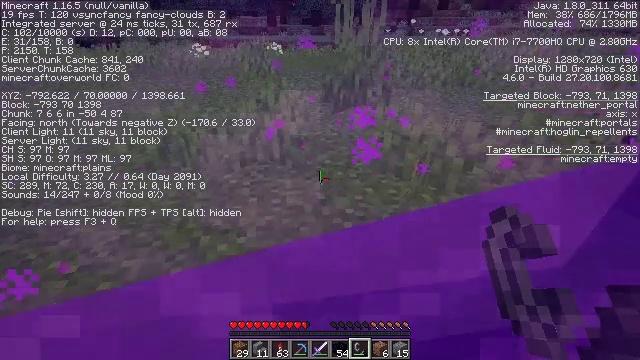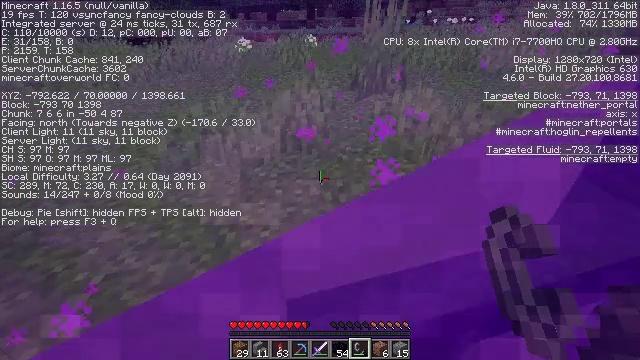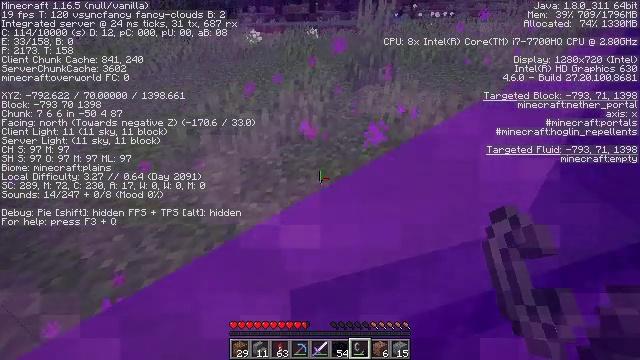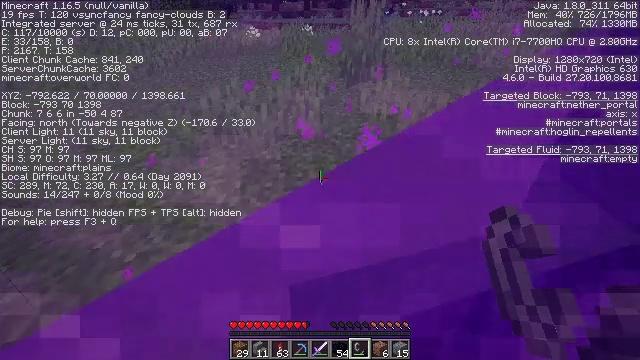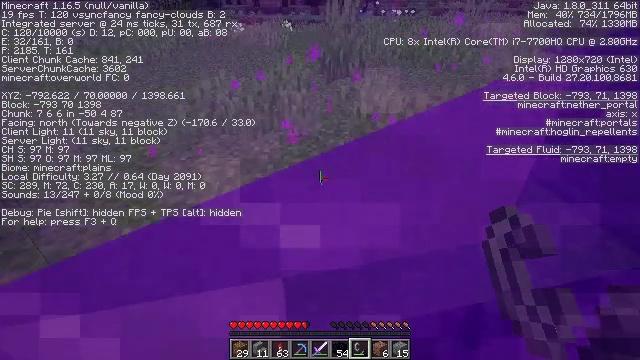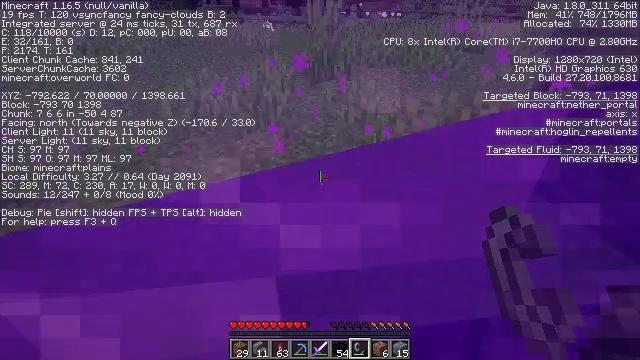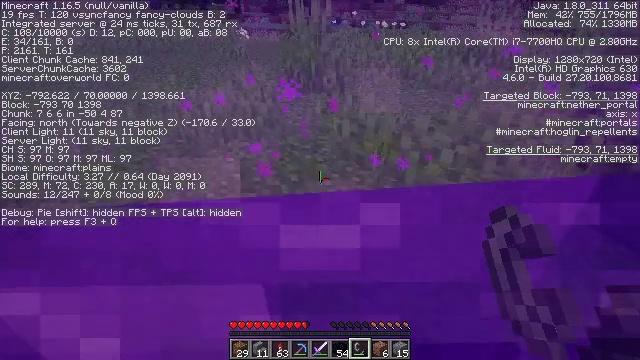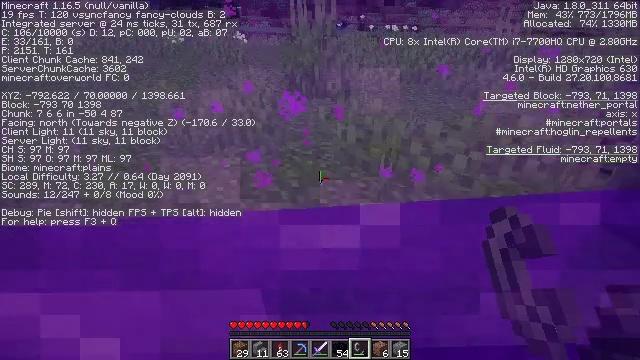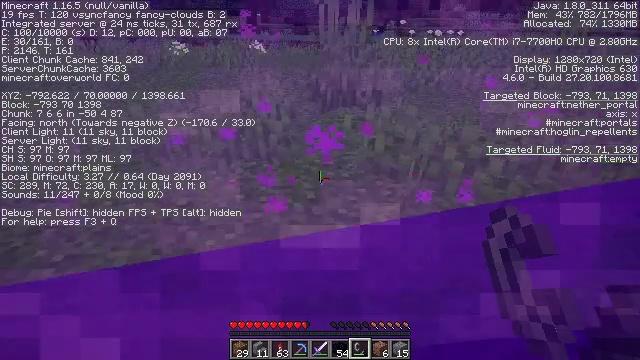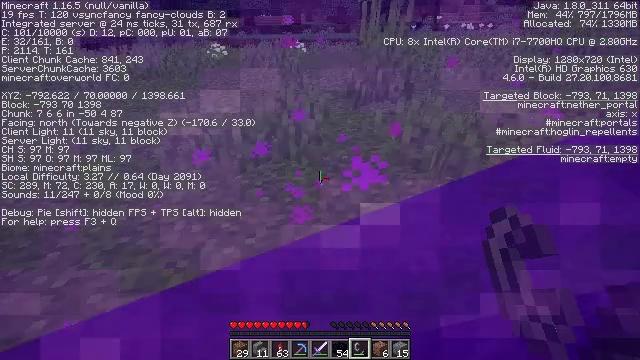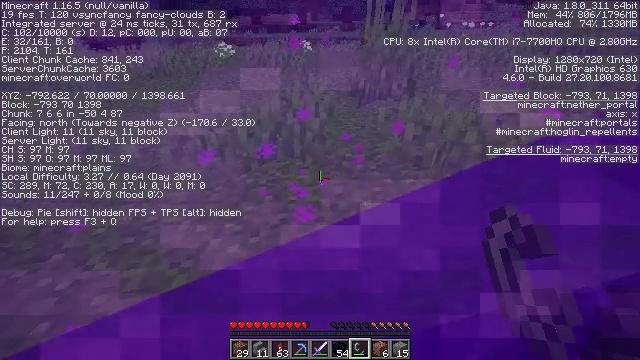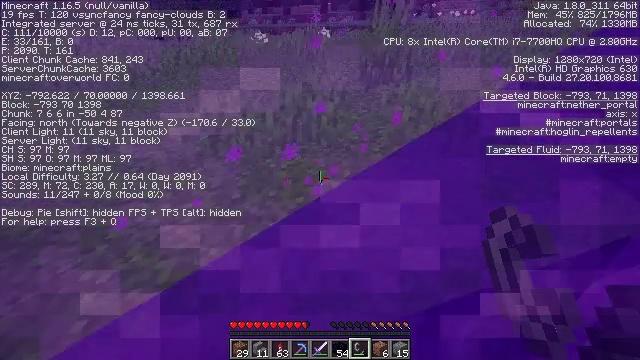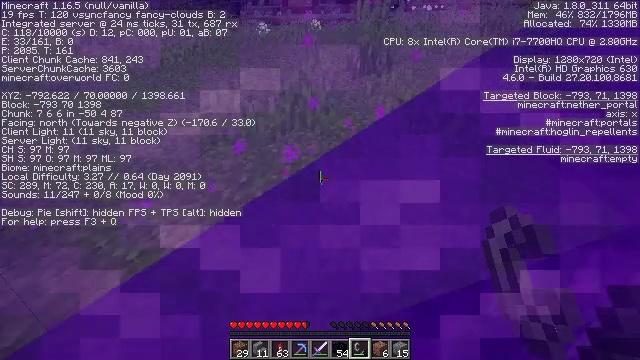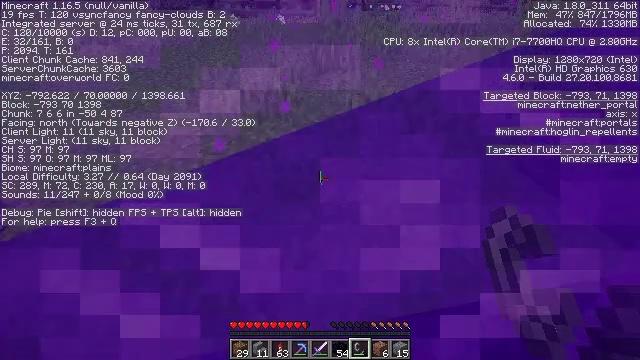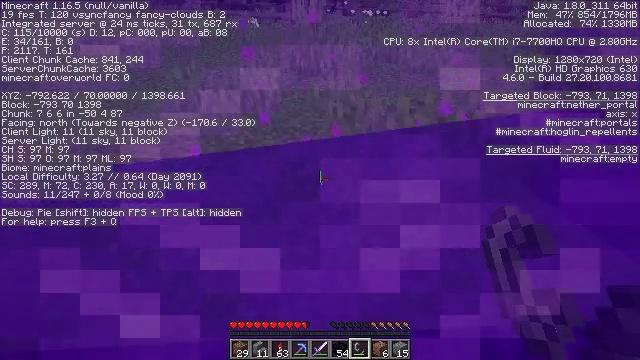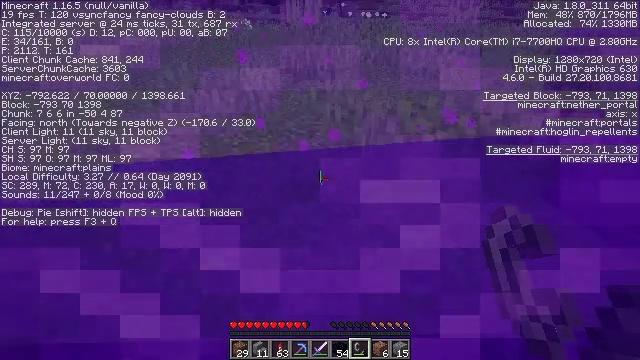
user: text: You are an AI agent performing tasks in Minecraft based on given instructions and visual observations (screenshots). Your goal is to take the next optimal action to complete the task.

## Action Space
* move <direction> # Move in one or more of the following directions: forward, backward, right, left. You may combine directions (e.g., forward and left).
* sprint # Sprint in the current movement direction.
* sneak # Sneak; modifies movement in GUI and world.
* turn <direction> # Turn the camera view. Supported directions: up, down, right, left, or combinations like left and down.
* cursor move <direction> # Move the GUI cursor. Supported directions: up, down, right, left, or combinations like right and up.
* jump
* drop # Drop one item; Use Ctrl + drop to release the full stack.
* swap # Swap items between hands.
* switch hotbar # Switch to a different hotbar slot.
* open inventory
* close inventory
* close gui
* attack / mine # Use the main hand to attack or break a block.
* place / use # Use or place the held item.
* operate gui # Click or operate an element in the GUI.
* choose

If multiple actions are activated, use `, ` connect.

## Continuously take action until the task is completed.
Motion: motion action
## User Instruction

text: Kill a magma cube.
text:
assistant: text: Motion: no_op
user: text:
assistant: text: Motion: no_op
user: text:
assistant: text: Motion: no_op
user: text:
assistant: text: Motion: no_op
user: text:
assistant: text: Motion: no_op
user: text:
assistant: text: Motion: no_op
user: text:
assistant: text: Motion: no_op
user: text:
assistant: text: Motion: no_op
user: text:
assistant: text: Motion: no_op
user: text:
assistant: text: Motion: no_op
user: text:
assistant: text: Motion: no_op
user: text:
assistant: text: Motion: no_op
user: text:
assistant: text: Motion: no_op
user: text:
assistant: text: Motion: no_op
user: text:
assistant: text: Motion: no_op
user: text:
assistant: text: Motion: no_op
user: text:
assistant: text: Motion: no_op
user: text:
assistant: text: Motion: no_op
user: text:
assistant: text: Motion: no_op
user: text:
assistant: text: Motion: no_op
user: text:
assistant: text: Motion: no_op
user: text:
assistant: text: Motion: turn left and up
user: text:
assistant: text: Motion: no_op
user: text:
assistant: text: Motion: no_op
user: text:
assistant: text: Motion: no_op
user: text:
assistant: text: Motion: no_op
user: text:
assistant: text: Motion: no_op
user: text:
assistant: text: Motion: no_op
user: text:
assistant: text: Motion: no_op
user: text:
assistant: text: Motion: turn left